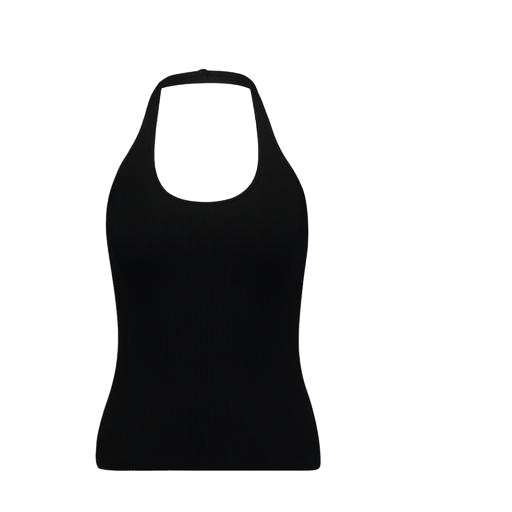
black and white tank top, black rib vest, halter shirt, white background